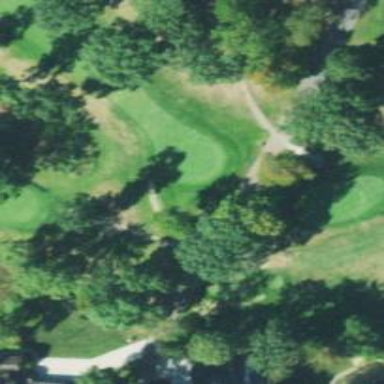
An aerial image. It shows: Pathway for golfing.